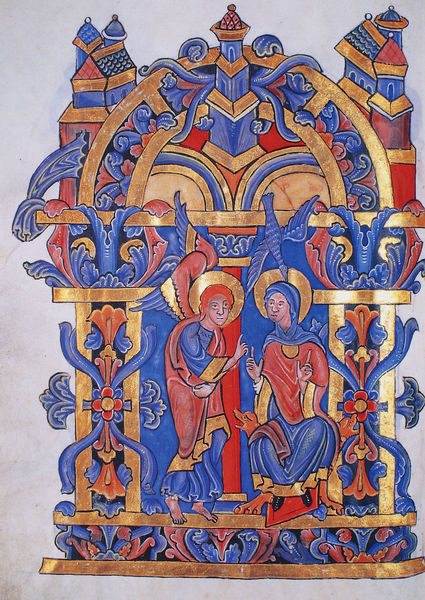
Titel: Evangeliar
Institution: Lille, Bibliothèque Municipale
Schlagwörter: blau, flügel, gemälde, hand, vogel, weiß, menschen, sitzen, finger, männer, dach, gebäude, haus, rot, ornament, teppich, taube, hände, häuser, vögel, kirche, gold, mantel, saum, turm, engel, farbig, füße, floral, ornamente, verzierung, wandmalerei, buch, kreuz, religion, türme, tauben, seite, illustration, buchstabe, heiligenschein, mittelalter, heilige, heilig, maria, verkündigung, buchmalerei, mria, blau#, reiligion, 1000, heiligensschein, ornaemt, engelmaria, ibuchseite